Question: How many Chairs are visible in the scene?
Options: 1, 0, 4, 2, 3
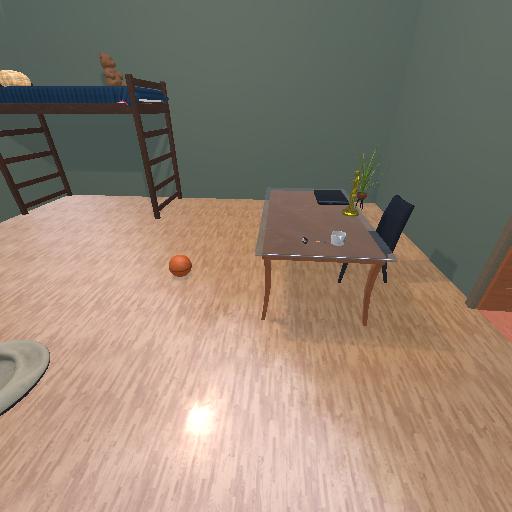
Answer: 1